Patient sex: M
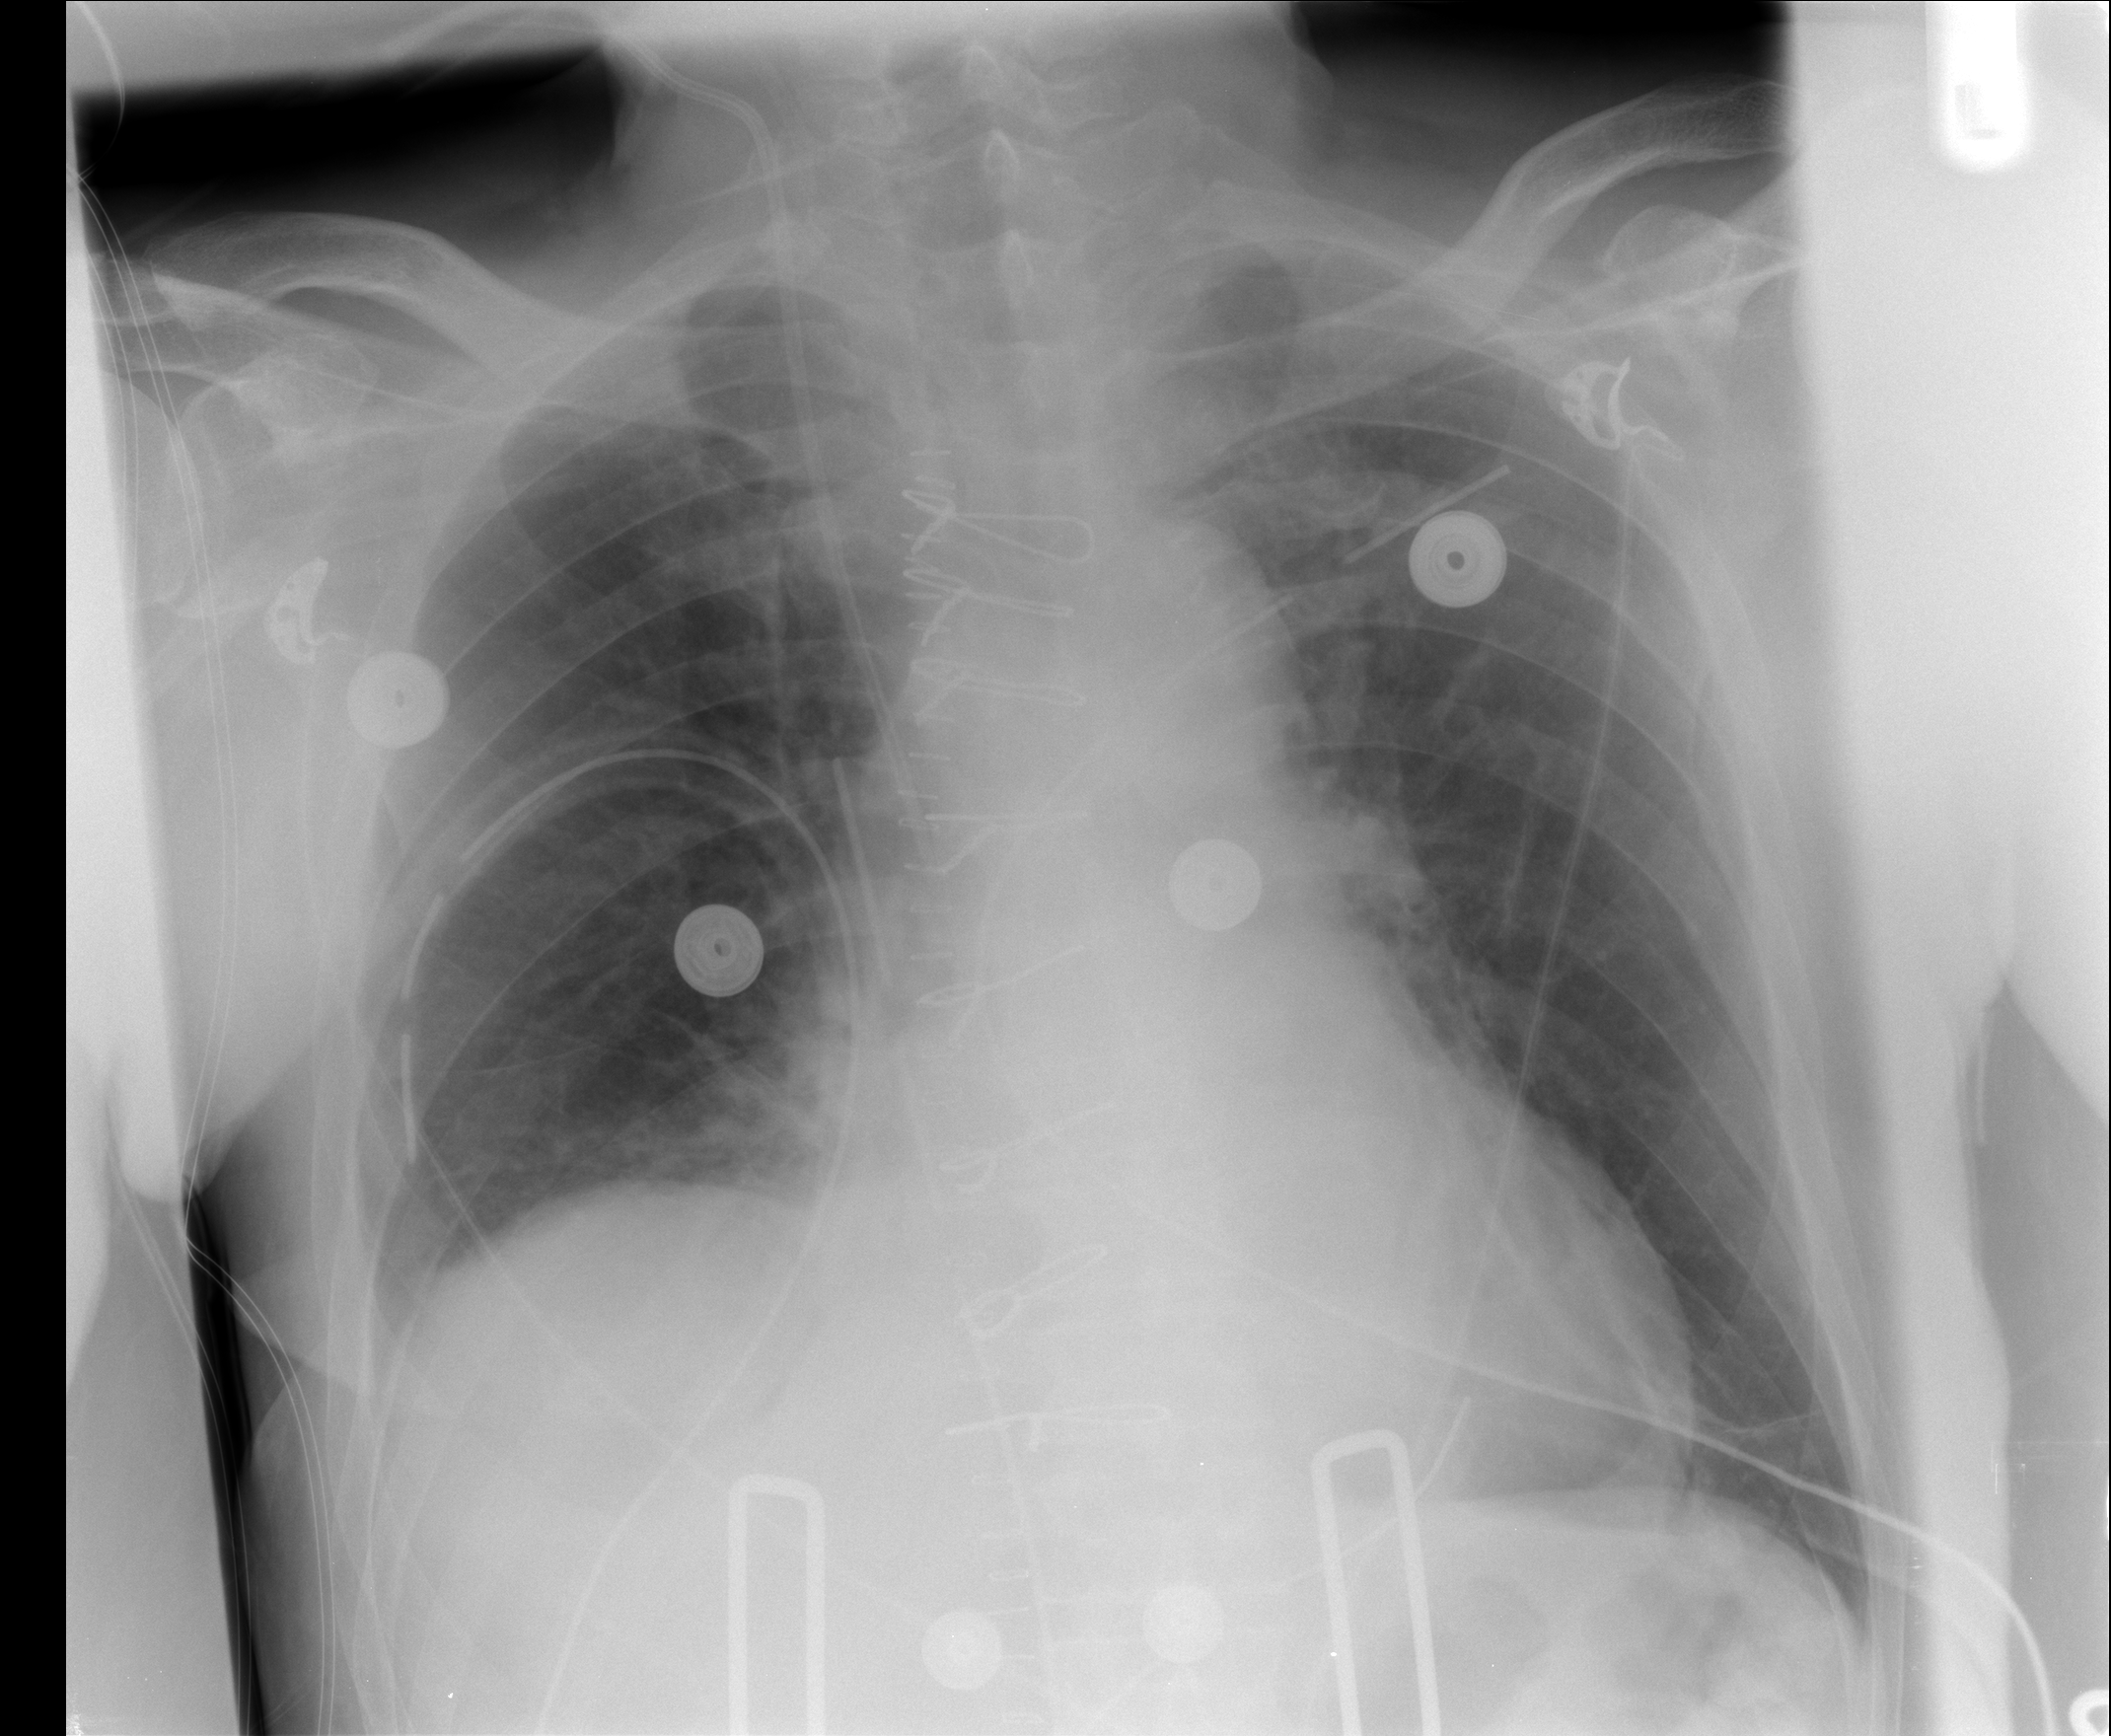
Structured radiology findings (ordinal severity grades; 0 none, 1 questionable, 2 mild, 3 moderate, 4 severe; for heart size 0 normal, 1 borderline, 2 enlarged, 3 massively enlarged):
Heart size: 2
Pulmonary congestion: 0
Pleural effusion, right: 0
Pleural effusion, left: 0
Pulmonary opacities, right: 0
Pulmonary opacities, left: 0
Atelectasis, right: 0
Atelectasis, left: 2